Brain MRI, t2w sequence, axial 2D slice.
Patient: age 34, sex F, weight 95 kg, height 1.95 m
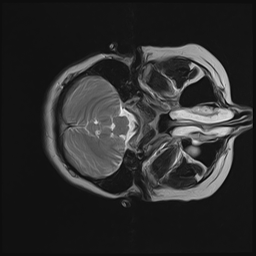